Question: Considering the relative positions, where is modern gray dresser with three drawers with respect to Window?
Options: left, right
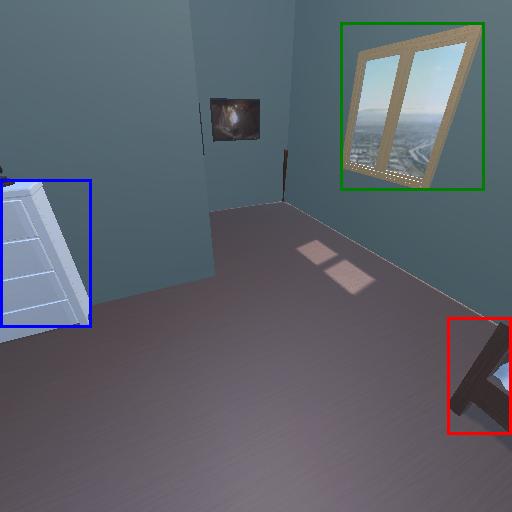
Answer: left